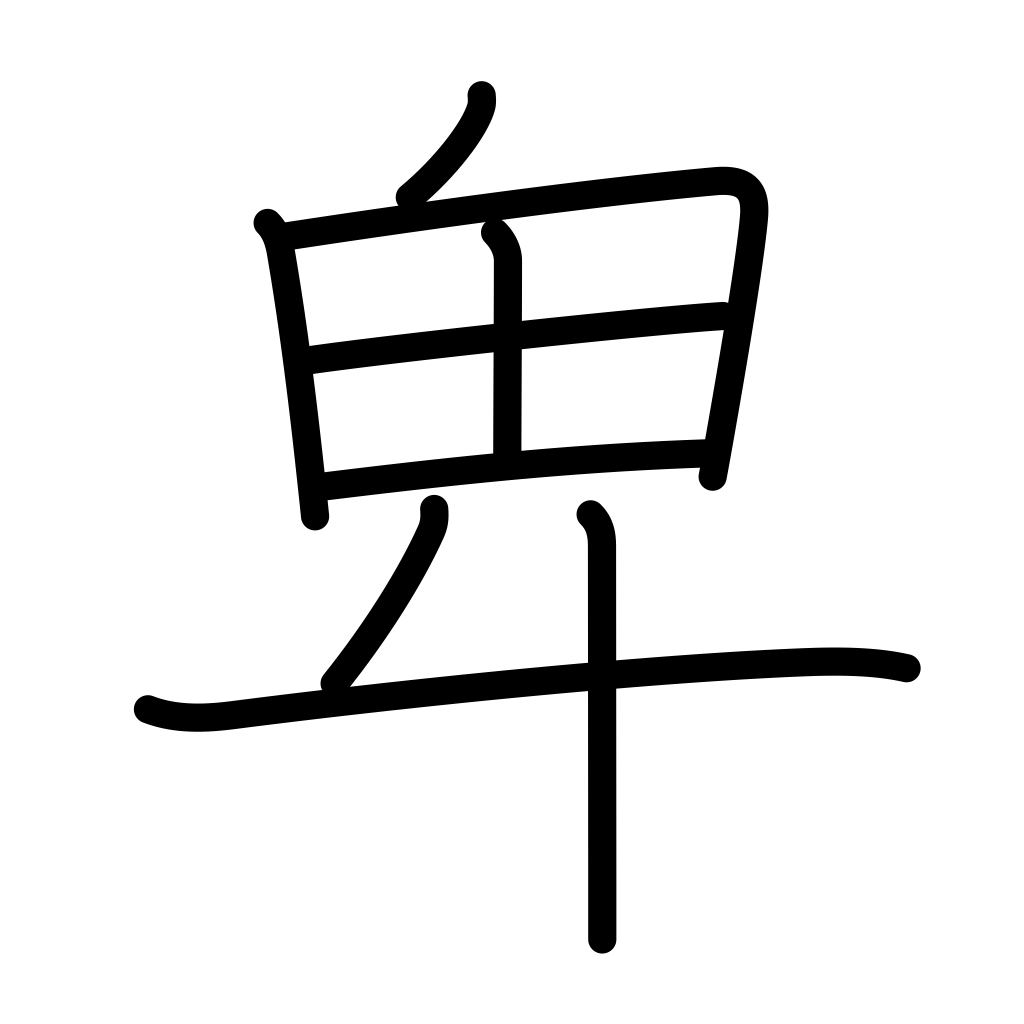
Meaning: despise, lowly, base, vulgar